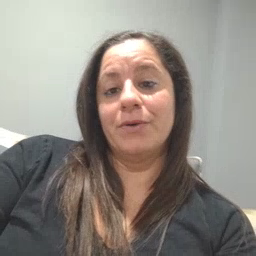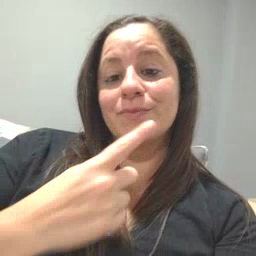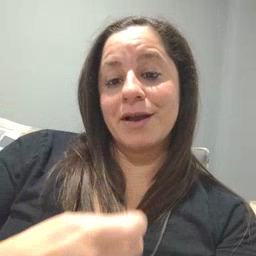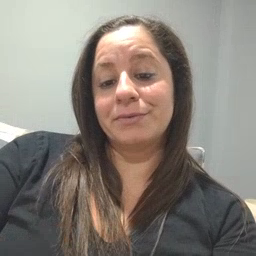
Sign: red